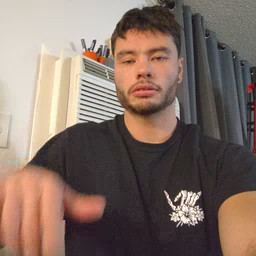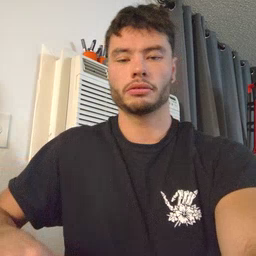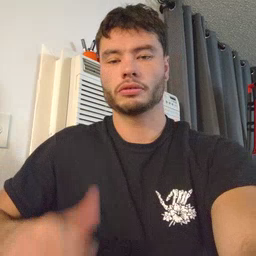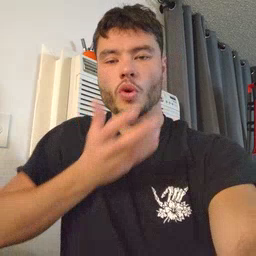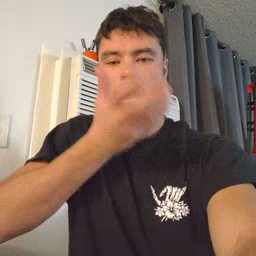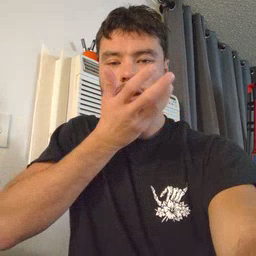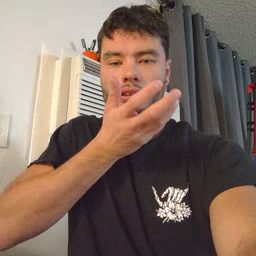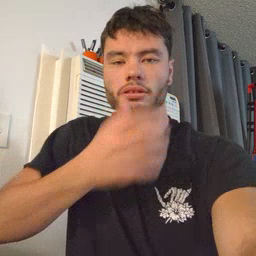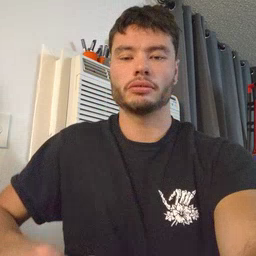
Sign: grass